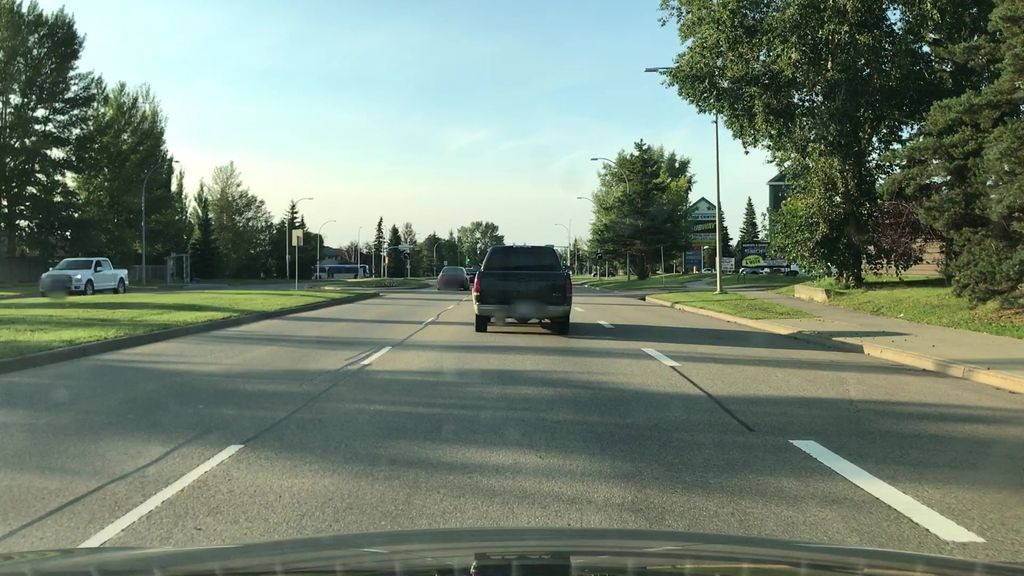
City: edmonton